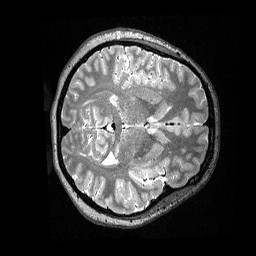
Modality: T2w
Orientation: axial
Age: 27
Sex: female
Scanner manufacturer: siemens
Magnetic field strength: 3 T
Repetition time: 3.2 s
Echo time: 0.479 s